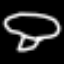
Label: mushroom